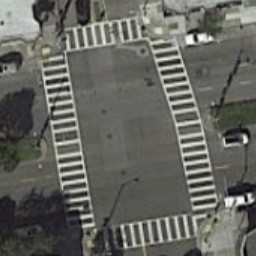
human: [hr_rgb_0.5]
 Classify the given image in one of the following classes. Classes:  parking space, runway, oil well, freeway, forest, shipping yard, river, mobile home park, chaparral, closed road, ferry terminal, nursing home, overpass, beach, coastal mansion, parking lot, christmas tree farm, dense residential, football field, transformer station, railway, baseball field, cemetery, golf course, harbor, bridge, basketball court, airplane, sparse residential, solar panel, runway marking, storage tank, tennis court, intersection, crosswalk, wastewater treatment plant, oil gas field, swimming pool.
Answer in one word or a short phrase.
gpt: crosswalk